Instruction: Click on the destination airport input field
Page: home
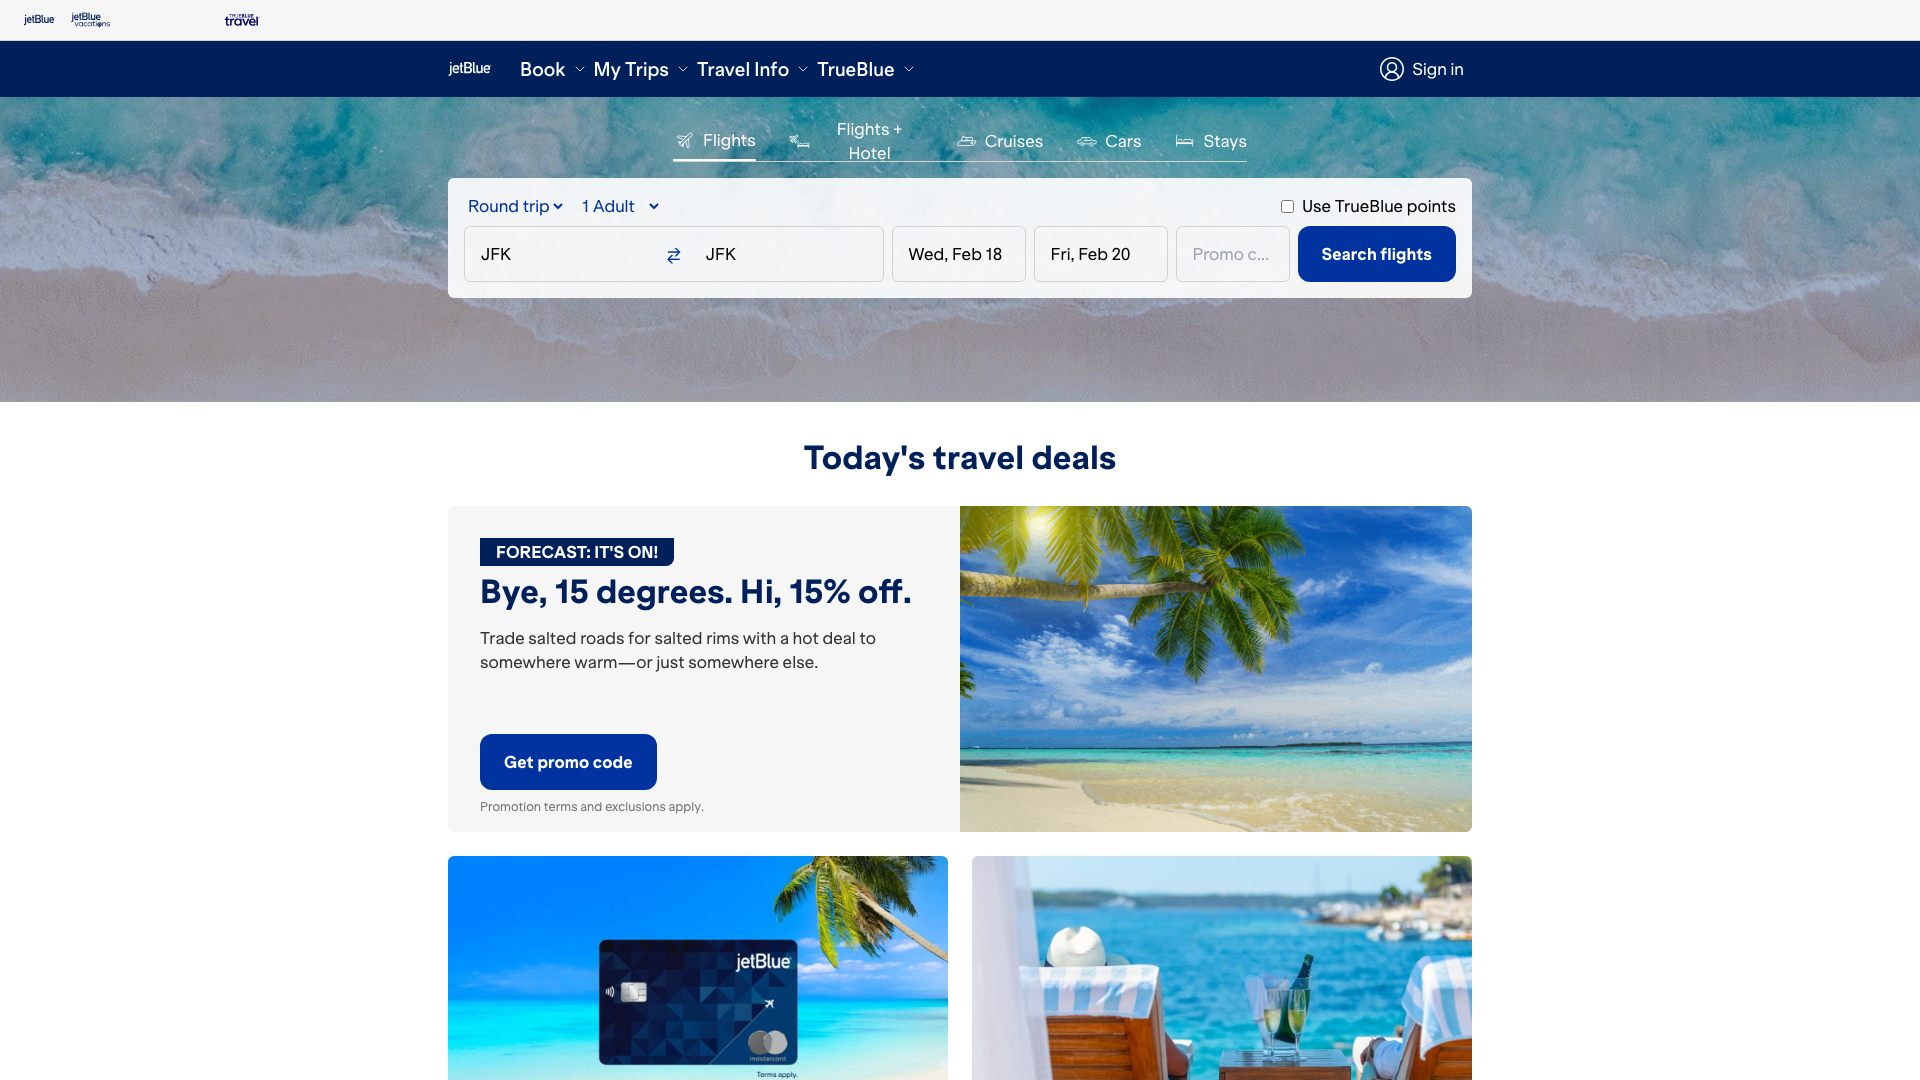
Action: click